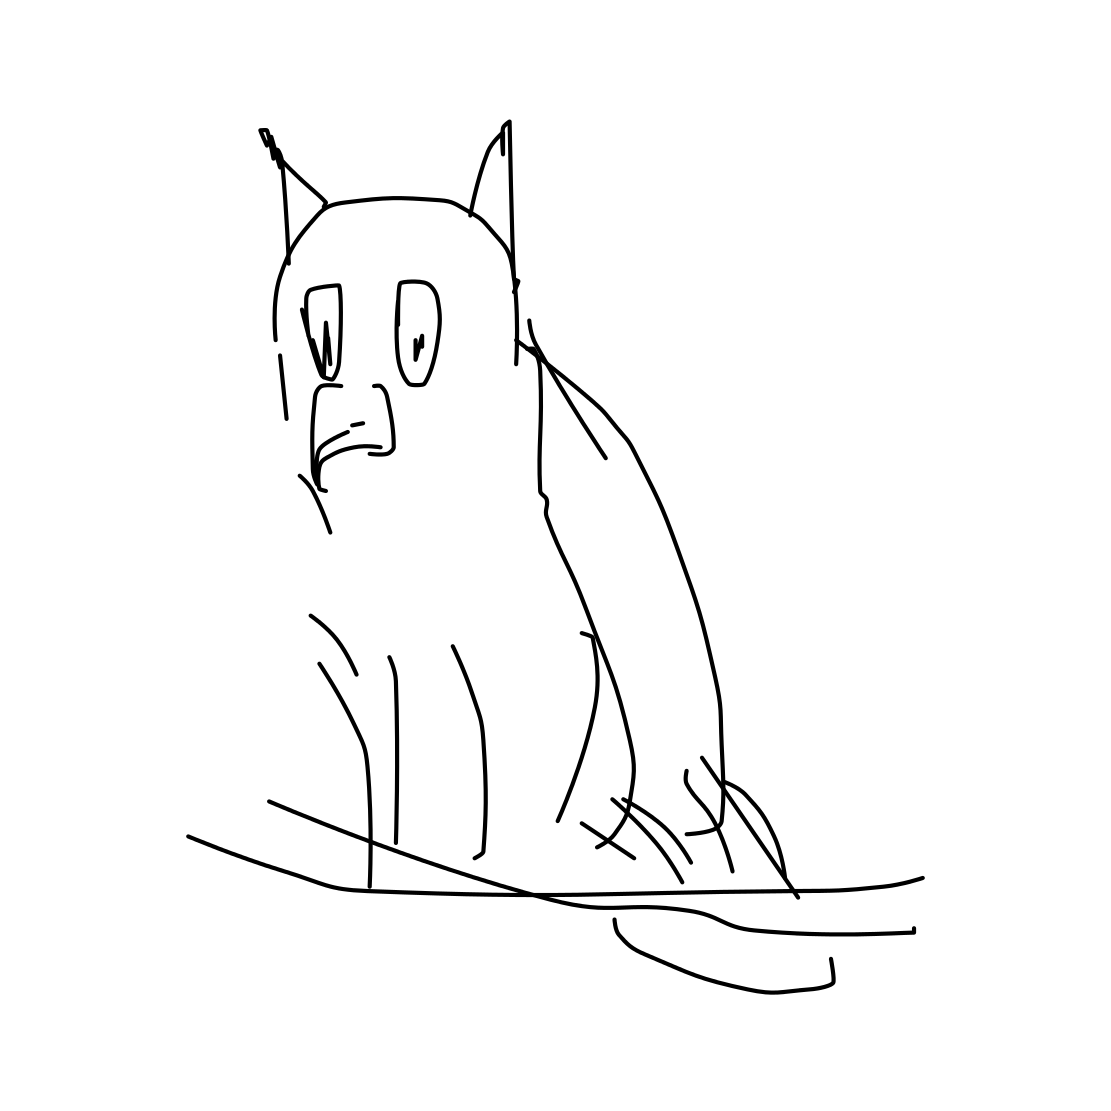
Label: owl